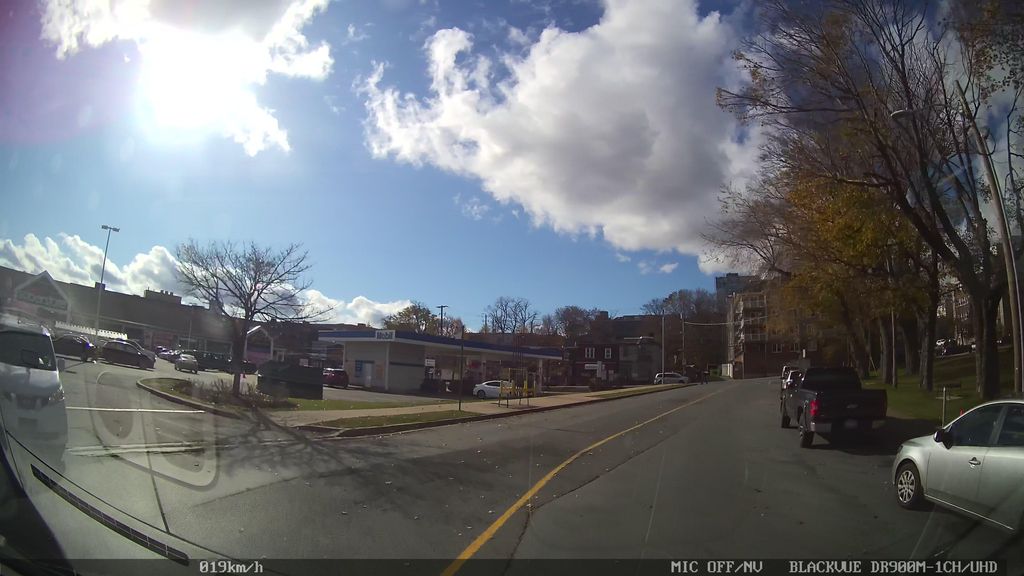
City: halifax